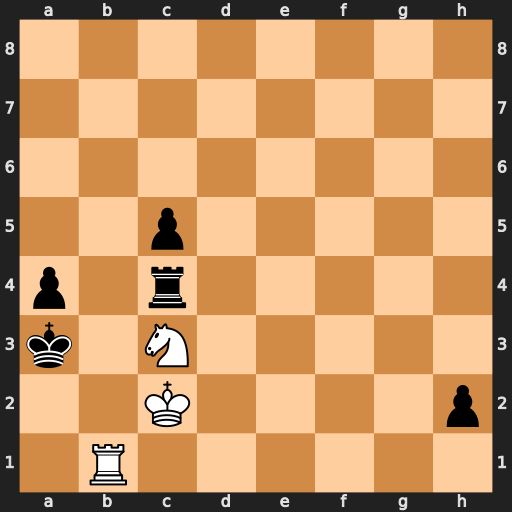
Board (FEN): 8/8/8/2p5/p1r5/k1N5/2K4p/1R6
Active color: w
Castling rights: -
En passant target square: -
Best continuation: Ra1+ Kb4 Rxa4#